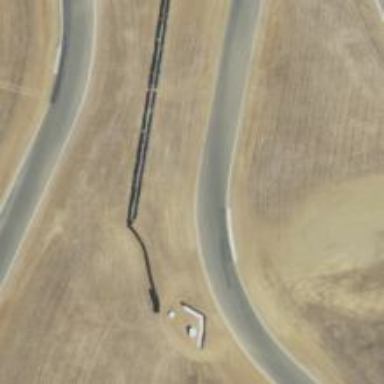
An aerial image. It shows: Asphalt raceway designed for motor sports.